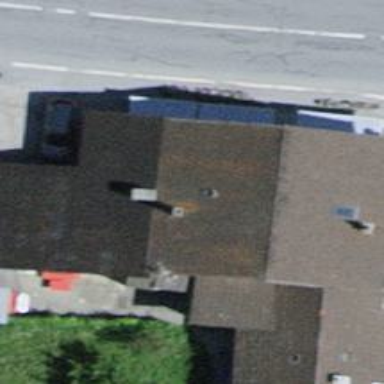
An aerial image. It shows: Restaurant.